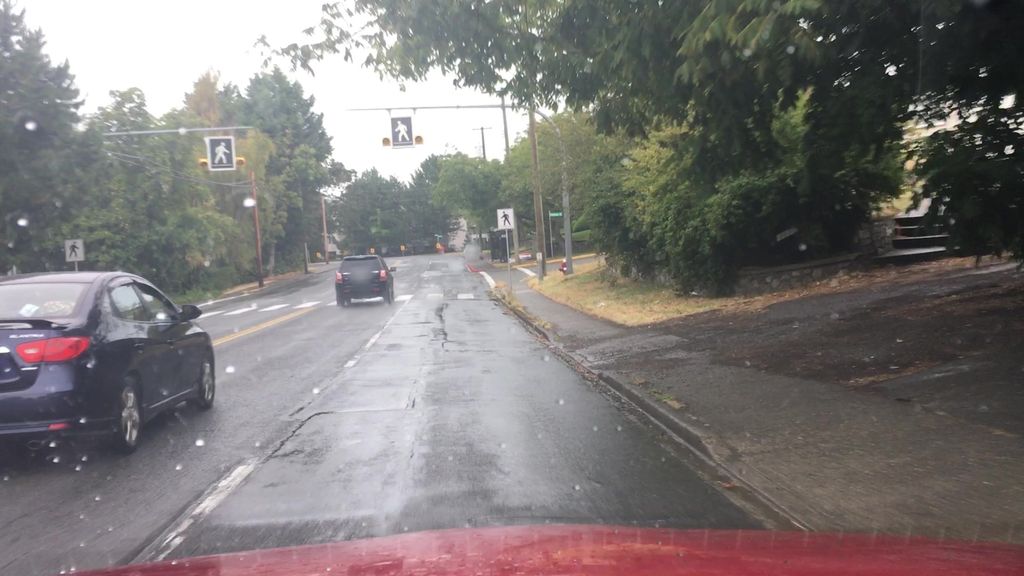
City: victoria